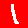
Digit: 1